Question: I am writing a ROS node in which i subsribe to images from another node. I use to use imshow and display the image. I want to save the image to disk. I used imwrite and can save it. But when the other node publishes another image, its to the same file. I want to save the image to a different file each time an image comes.
This is how i tried :-
'''
char file[10];
cnt++; //each time an image comes increment cnt
sprintf(file,"Image %d",cnt); //different filename so it doesnt overwrite
imwrite(file,image);
'''
I got error like this :-

Any suggestions?
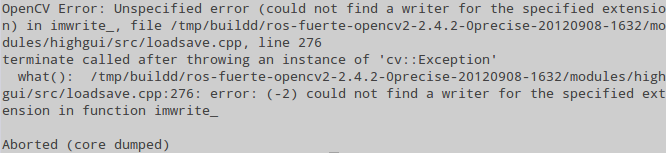
Answer: Try to explicitly specify the extension:
'''
sprintf(file,"Image %d.jpg",cnt);
imwrite(file,image);
'''